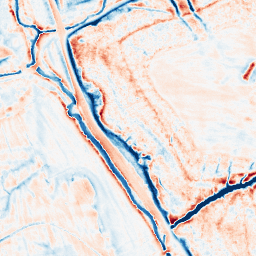
Category: edge_preserving
Decomposition family: anisotropic_diffusion
Decomposition parameters: iterations: 50
kappa: 10
gamma: 0.15
Upsampling method: regularized
Upsampling parameters: scale: 2
lambda_reg: 0.001
Upsampling scale: 2